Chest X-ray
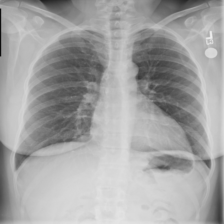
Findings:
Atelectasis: negative
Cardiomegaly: negative
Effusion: negative
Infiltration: negative
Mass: negative
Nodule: negative
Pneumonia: negative
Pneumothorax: negative
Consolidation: negative
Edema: negative
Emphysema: negative
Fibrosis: negative
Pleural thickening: negative
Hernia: negative